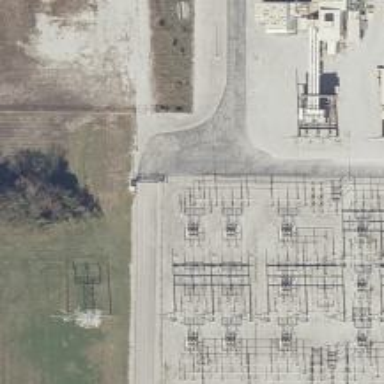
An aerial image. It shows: Switch used for power control.